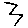
Label: zigzag